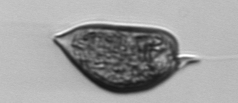
Label: Prorocentrum_micans